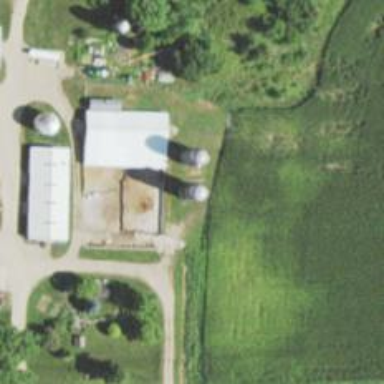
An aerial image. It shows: Silo.